Question: I have a layout where I have a two TextViews horizontally next to each other. What I am trying to achieve is a view where the second TextView is aligned to the right of the first, but if the TextView in the first gets too long it will truncate when the right edge of the right TextView hits the edge of the container. The text is set dynamically and can be of varying lengths.
A diagram of what I am trying to achieve is below (yellow = container, red box = second TextView):
The code I have at the moment is below:
'''
<?xml version="1.0" encoding="utf-8"?>
<RelativeLayout xmlns:android="http://schemas.android.com/apk/res/android"
android:id="@+id/container"
android:layout_width="match_parent"
android:layout_height="wrap_content" >
<TextView
android:id="@+id/textView1"
android:layout_width="wrap_content"
android:layout_height="wrap_content"
android:layout_alignParentStart="true"
android:ellipsize="end"
android:singleLine="true"
android:textColor="@android:color/white"
android:textIsSelectable="false"
android:text="Test"
android:textSize="18sp" />
<TextView
android:id="@+id/textView2"
android:layout_width="wrap_content"
android:layout_height="wrap_content"
android:layout_centerVertical="true"
android:layout_marginLeft="5dp"
android:layout_toRightOf="@id/textView1"
android:background="@drawable/textView2Background"
android:paddingBottom="2dp"
android:paddingLeft="6dp"
android:paddingRight="6dp"
android:paddingTop="2dp"
android:text="TextView2"
android:textColor="@android:color/white"
android:textSize="15sp" />
</RelativeLayout>
'''
However, the first TextView is only truncating when it hits the end of the container, at which point the second TextView has been pushed outside it and is no longer visible.
Thanks
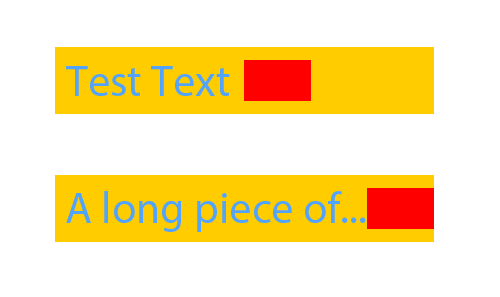
Answer: I was able to solve this using the following layout:
'''
<?xml version="1.0" encoding="utf-8"?>
<LinearLayout xmlns:android="http://schemas.android.com/apk/res/android"
android:id="@+id/container"
android:layout_width="match_parent"
android:layout_height="wrap_content"
android:gravity="center_vertical"
android:orientation="horizontal" >
<TextView
android:id="@+id/textView1"
android:layout_width="0dp"
android:layout_height="wrap_content"
android:layout_weight="1"
android:ellipsize="end"
android:singleLine="true"
android:textColor="@android:color/white"
android:textIsSelectable="false"
android:textSize="18sp" />
<FrameLayout
android:layout_width="wrap_content"
android:layout_height="wrap_content"
android:layout_marginLeft="2dp">
<TextView
android:id="@+id/textView2"
android:layout_width="wrap_content"
android:layout_height="wrap_content"
android:background="@drawable/textView2Background"
android:paddingBottom="2dp"
android:paddingLeft="6dp"
android:paddingRight="6dp"
android:paddingTop="2dp"
android:textColor="@android:color/white"
android:textSize="15sp" />
</FrameLayout>
</LinearLayout>
'''